Frequency: 95000
Velocity: 0,2945
Power: 28,1
Pulse duration: 0,0000001
Pass count: 1
Magnification: 10
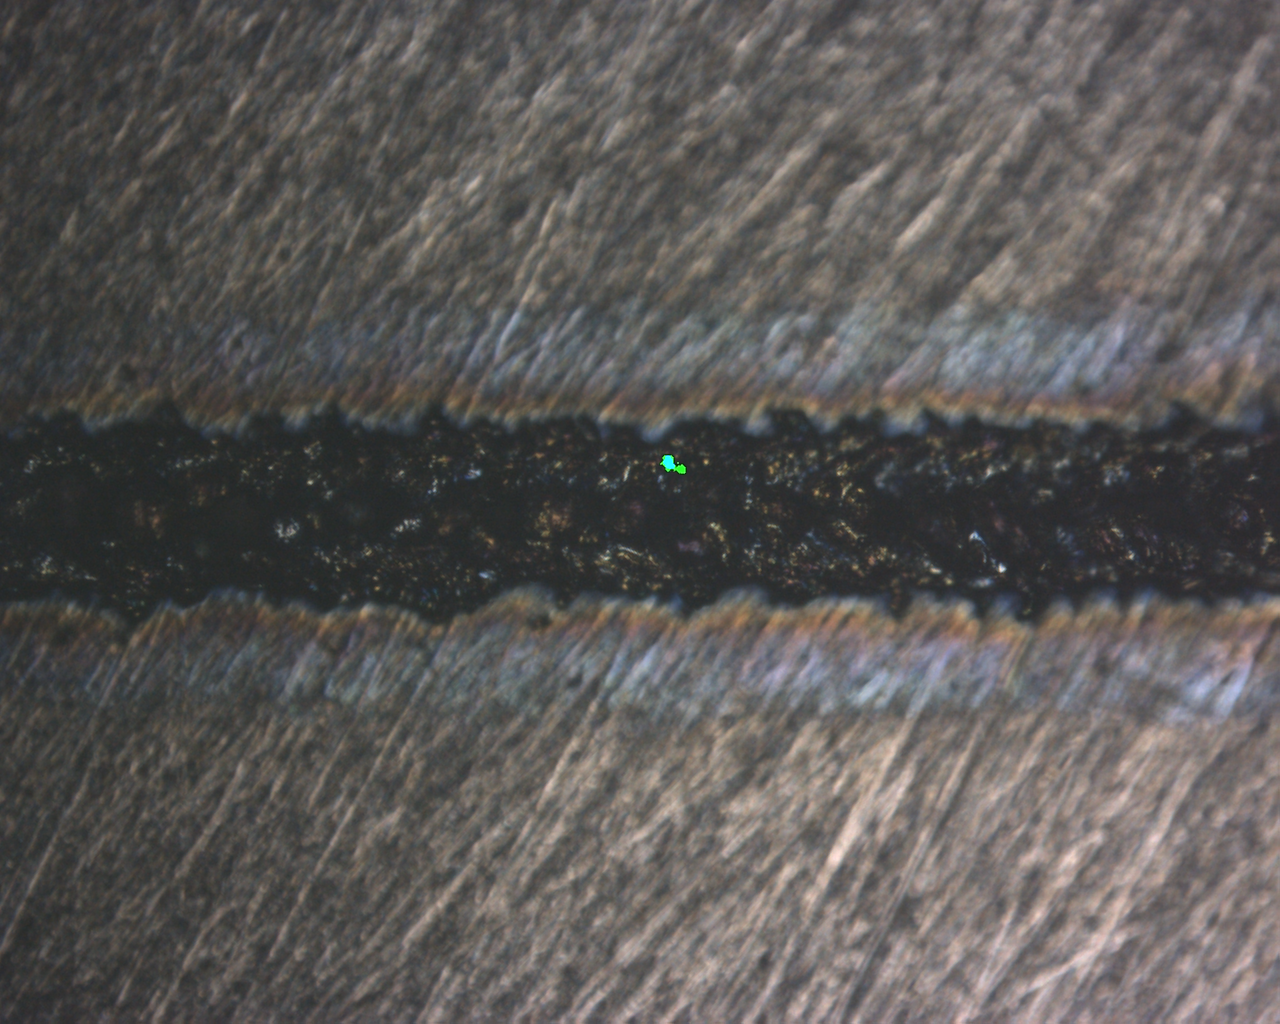
Measured width: 133.6001
Other width: 69.275